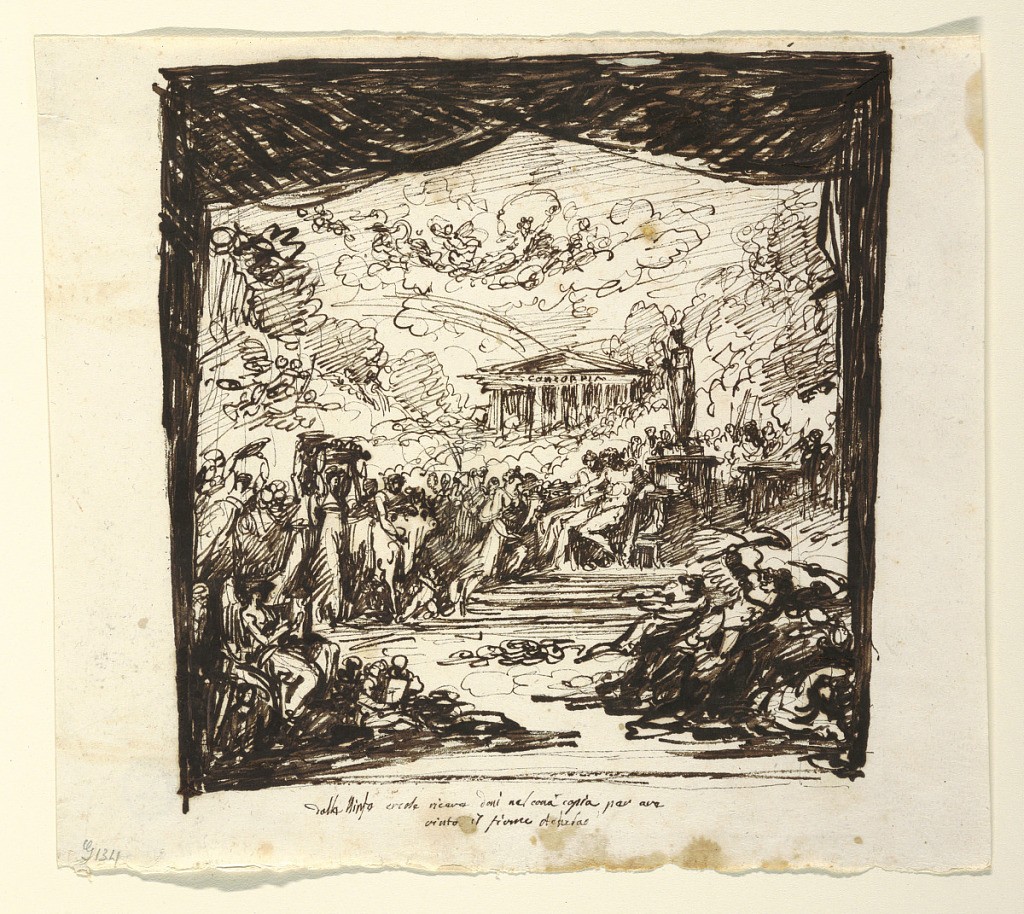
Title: Design for Stage Curtain: Hercules Receives Gifts from Nymphys after his Victory over the River God Achelous
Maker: Felice Giani, Italian, 1758–1823
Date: ca. 1820
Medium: Pen and brown ink, brush and bistre on paper.
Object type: Drawing
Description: Horizontal rectangle. Stage framing is shown.  Hercules and Dejanira sit in middle ground. Pageant of nymphs bringing gifts approaches from left, foremost carries horn of Achelous as cornuciopia. Temple with inscription "Concordia" shown in background. Goddess in carriage drawn by swans shown in sky. In foreground at left, the genius of History, at right, flying demons. Caption: "dalle Ninfe ercole receve doni nel cornacopia per ave/ vinto il fivme Achelao." Reverse in opposite direction: pen sketch for central group and for two nymphs carrying baskets upon their heads.